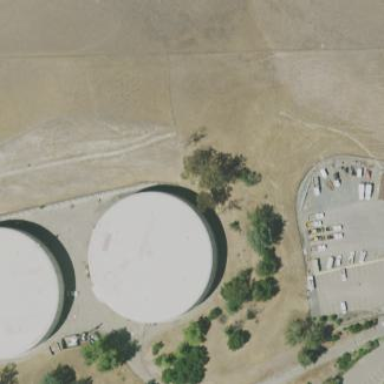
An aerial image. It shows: Storage tank designed for water storage.